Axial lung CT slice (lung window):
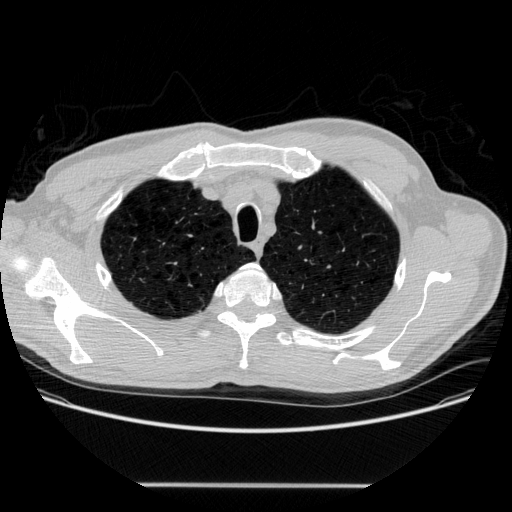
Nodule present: no